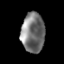
Tissue: lung
Cell type: Epithelial cells
Senescence score: 0.1692
Nuclear area (px): 907
Mean DAPI intensity: 119.039